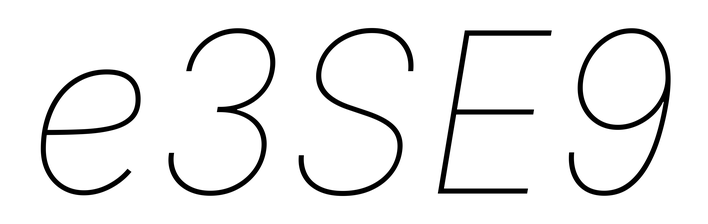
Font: Inter-Italic_Thin_Italic